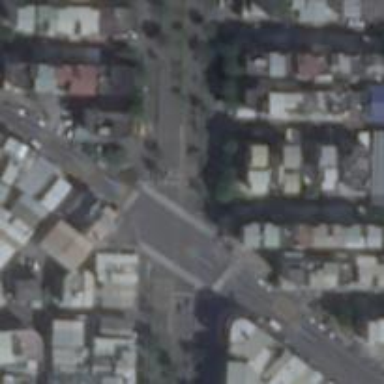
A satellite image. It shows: Marked crossing on the road.